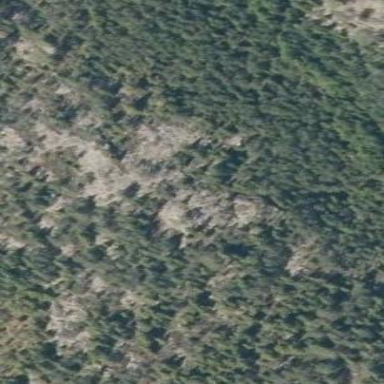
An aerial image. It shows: Landscape dominated by bare rock.